高一 · 代数
如图 1-3-1 是定义在区间 $[-5,5]$ 上的函数 $y=f(x)$ 的图象, 则下列关于函数 $f(x)$ 的说法错误的是 ( )

图 1-3-1
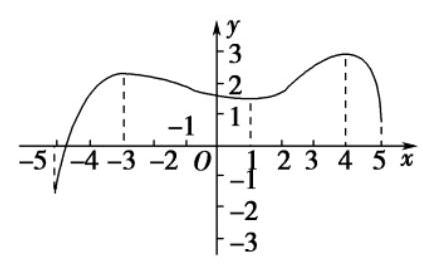
A. 函数在区间 $[-5,-3]$ 上单调递增

B. 函数在区间 $[1,4]$ 上单调递增

C. 函数在区间 $[-3,1] \cup[4,5]$ 上单调递减

D. 函数在区间 $[-5,5]$ 上没有单调性
答案: C
解析: 若一个函数出现两个或两个以上的单调区间时，不能用“ $\cup$ ”连接。如 $0<5$ ，但 $f(0)>f(5)$ ，故选 C.